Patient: sex F, age 77
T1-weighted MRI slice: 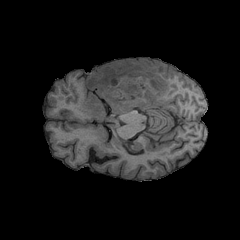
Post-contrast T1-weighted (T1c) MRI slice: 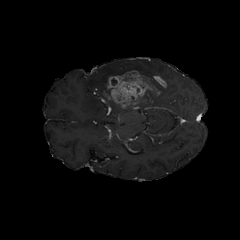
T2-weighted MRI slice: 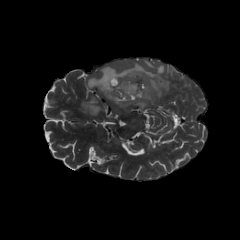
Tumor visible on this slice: yes
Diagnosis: Glioblastoma, IDH-wildtype
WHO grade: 4